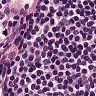
Metastatic tissue present: no